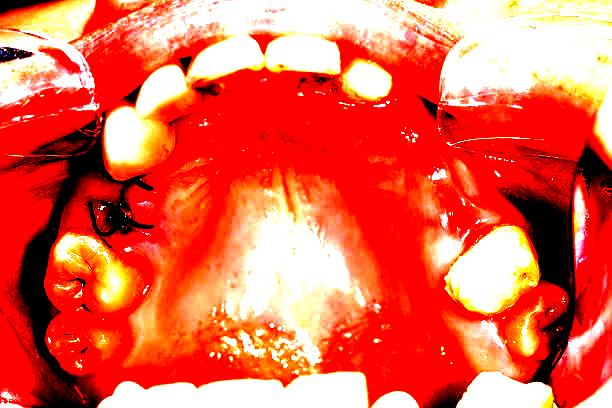
Condition: Gingivitis